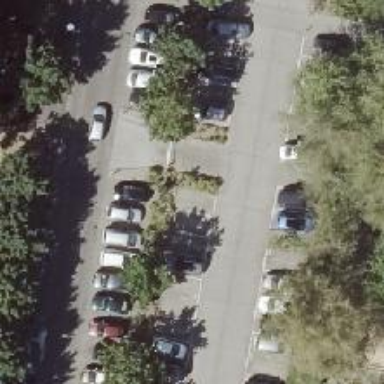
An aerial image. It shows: Parking aisle designated as service road.